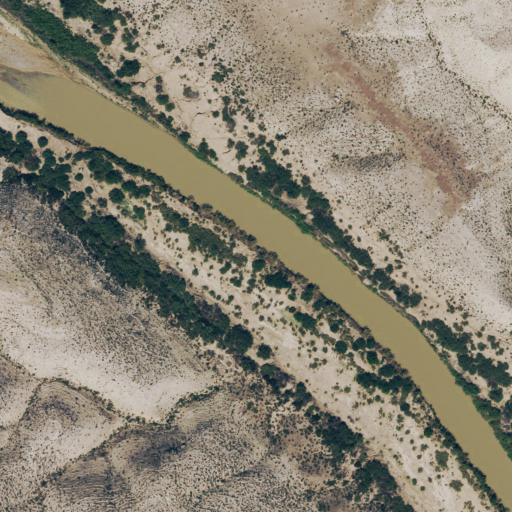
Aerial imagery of valley in Texas named Mariscal Canyon containing shrub, unknown, and woody wetlands